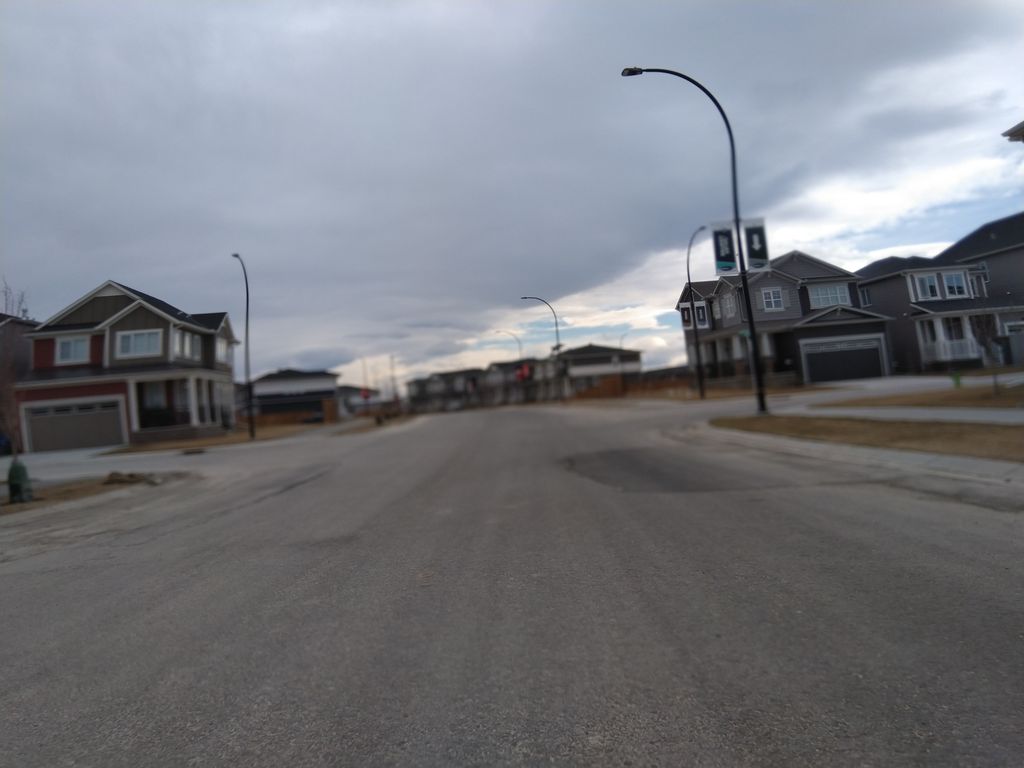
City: calgary